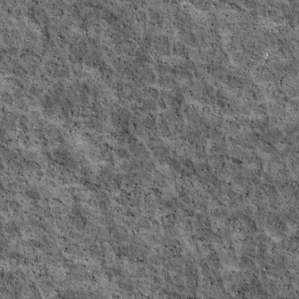
Label: non_frost